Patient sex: F
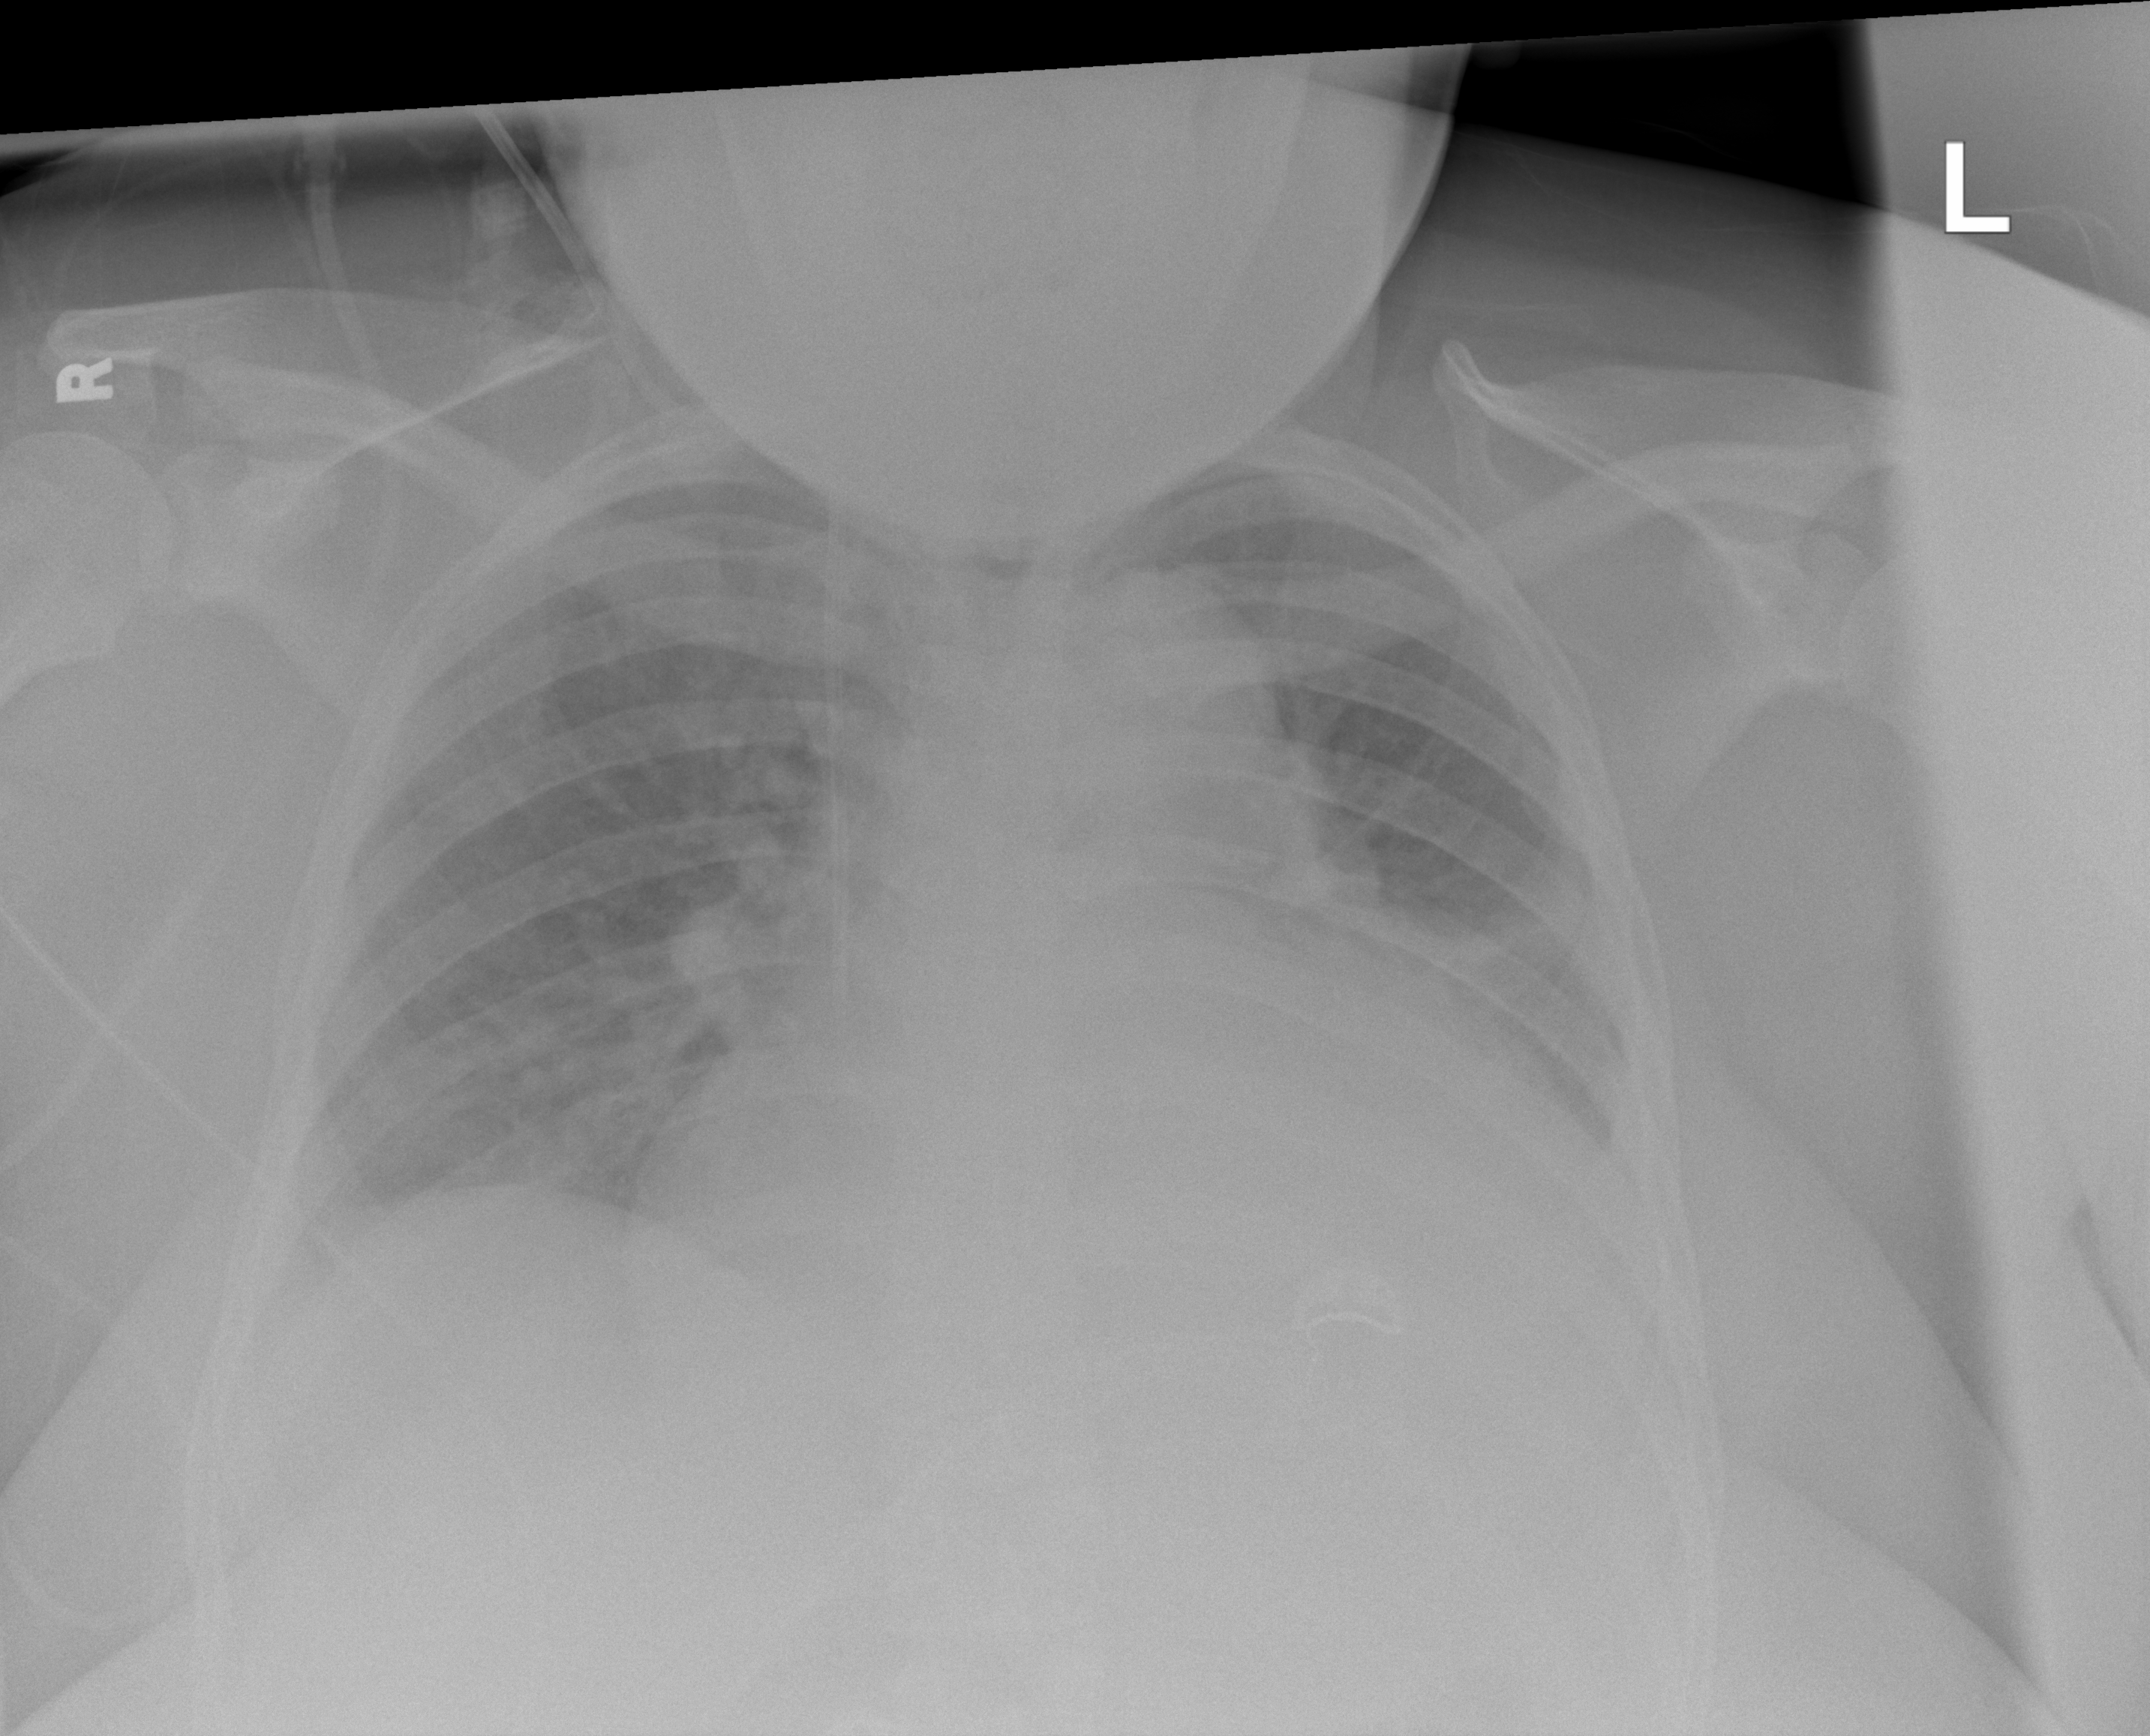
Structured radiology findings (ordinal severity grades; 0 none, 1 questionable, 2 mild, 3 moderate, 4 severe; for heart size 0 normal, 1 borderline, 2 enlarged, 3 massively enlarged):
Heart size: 3
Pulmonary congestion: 2
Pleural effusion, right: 2
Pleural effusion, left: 2
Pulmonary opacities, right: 2
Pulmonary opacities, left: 2
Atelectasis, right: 2
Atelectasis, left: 2